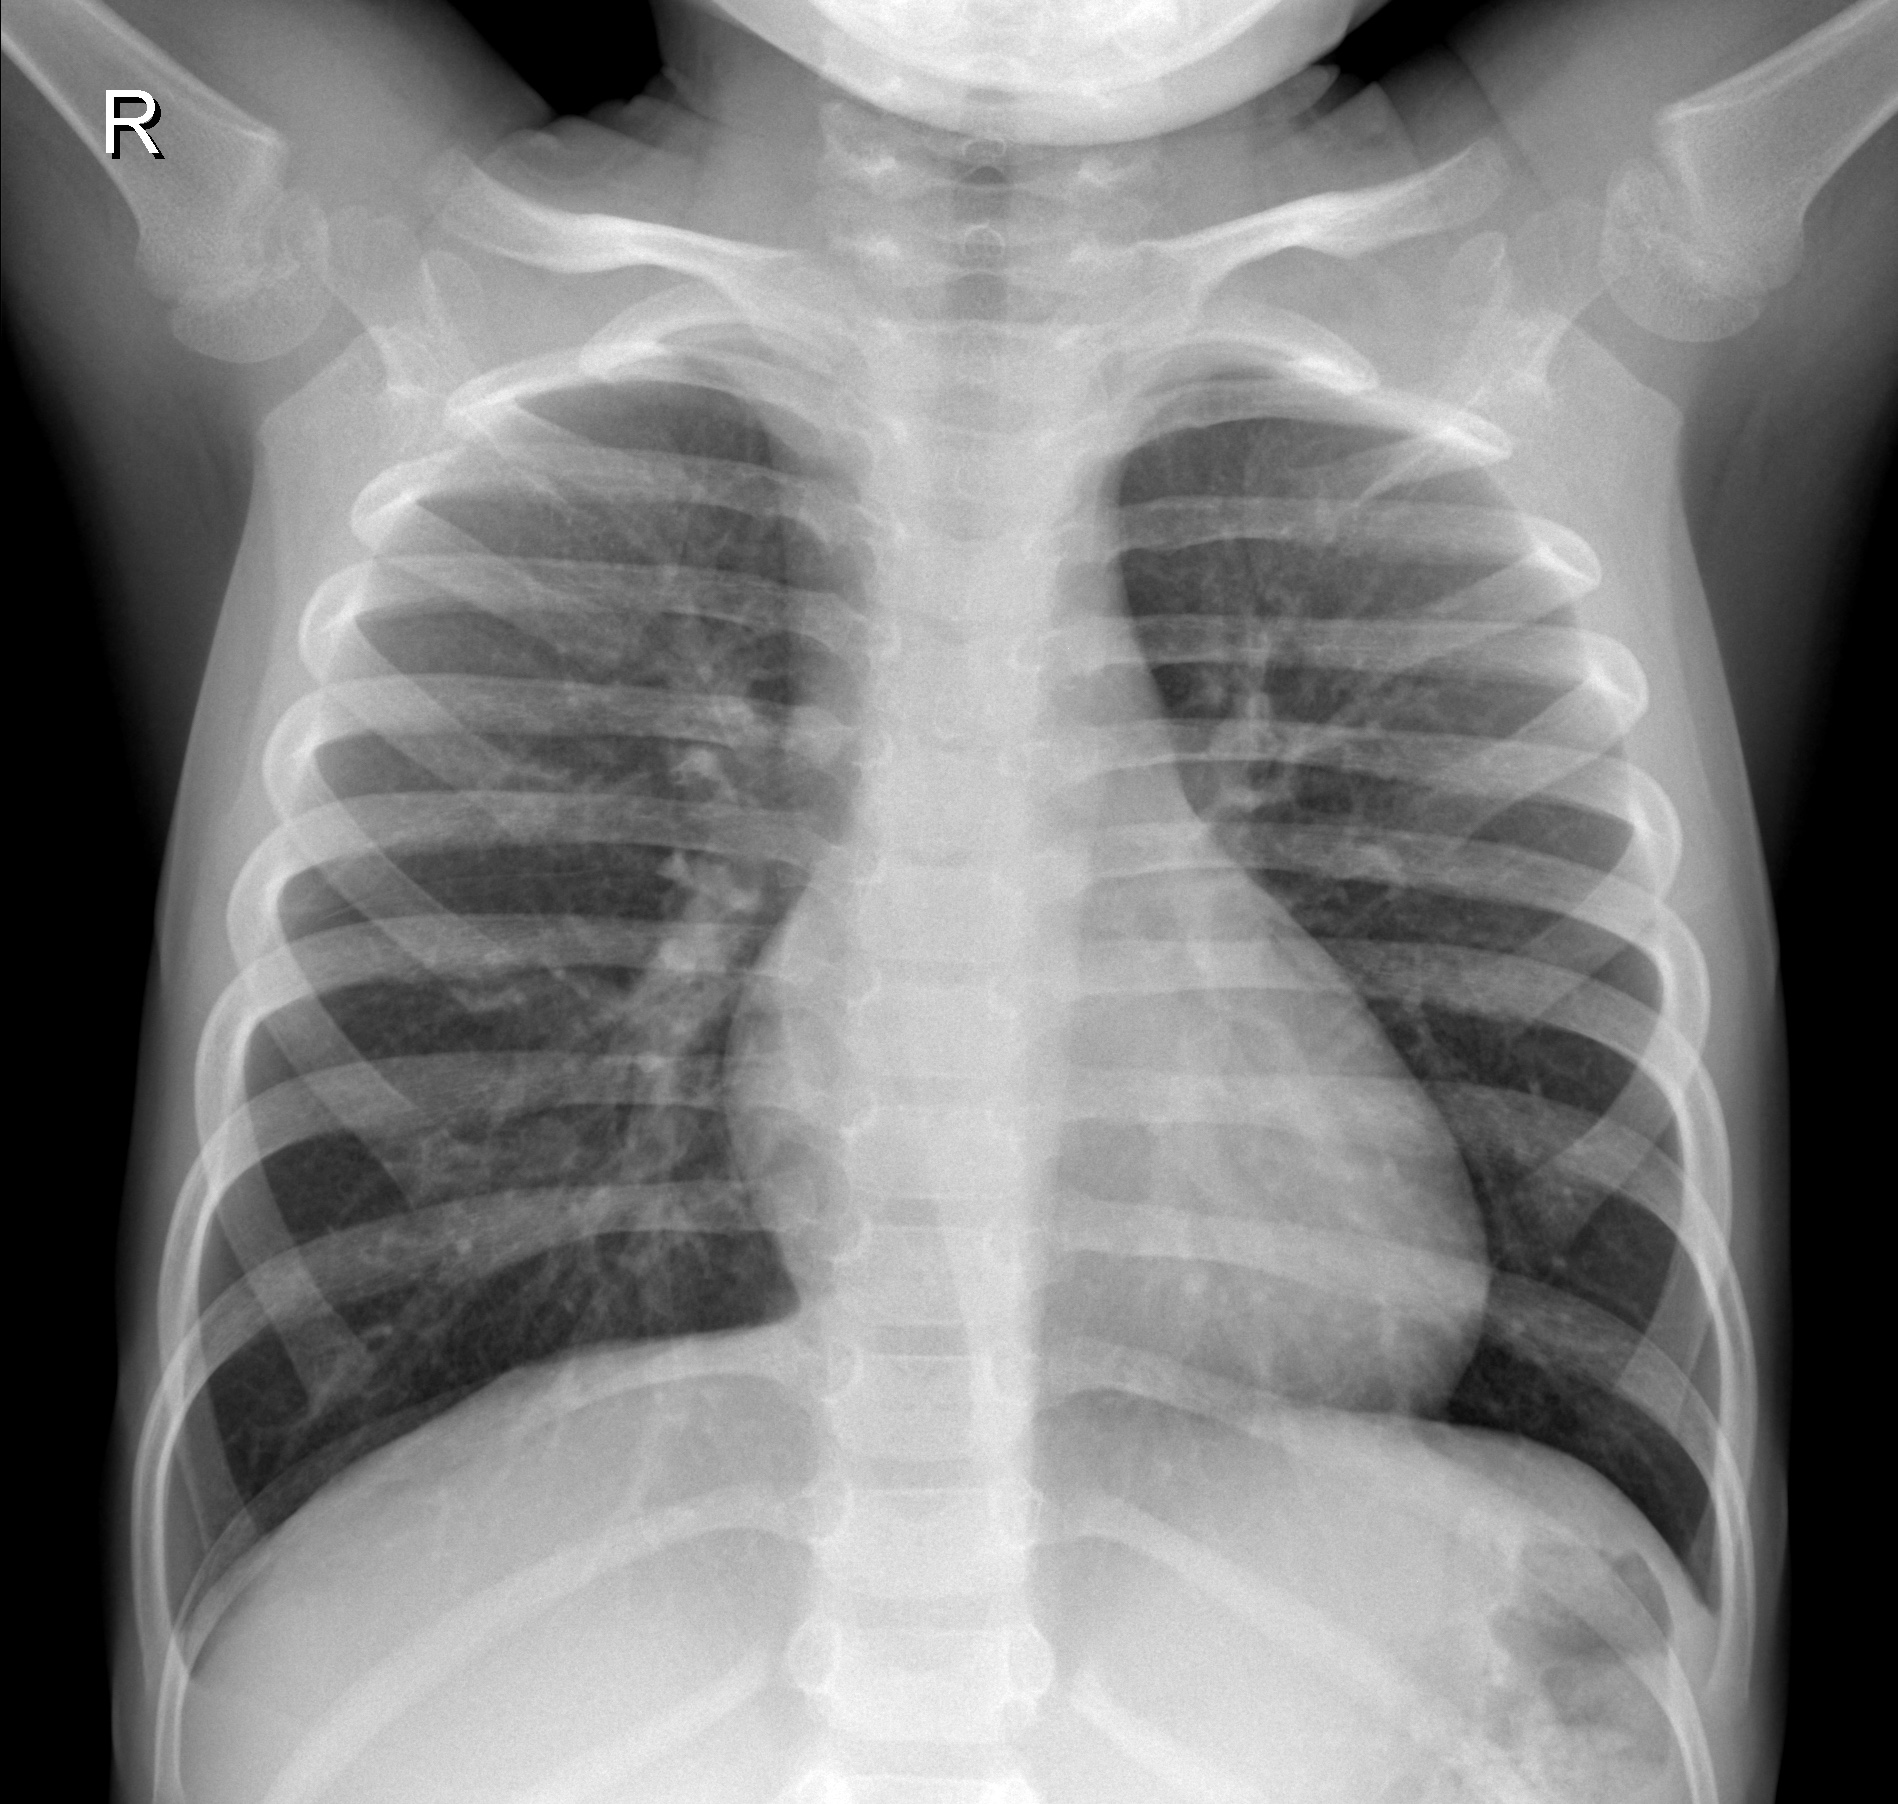
Diagnosis: NORMAL